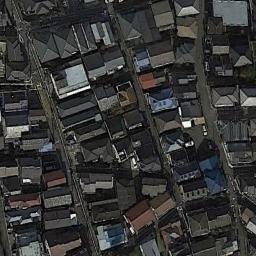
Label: dense_residential